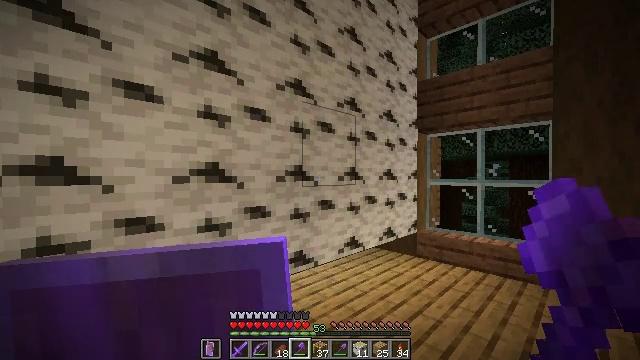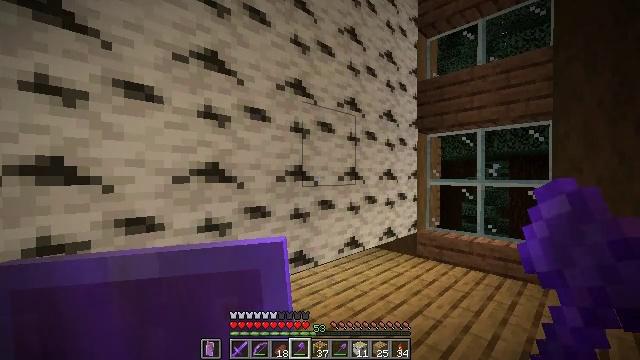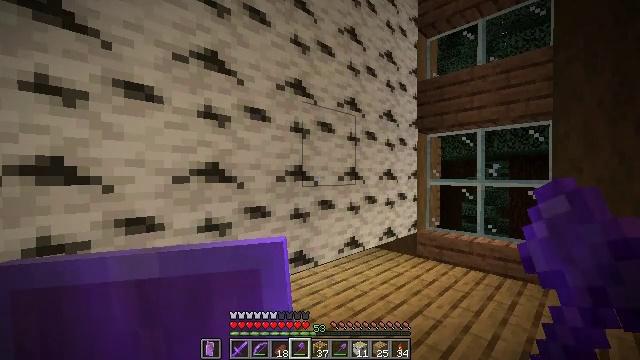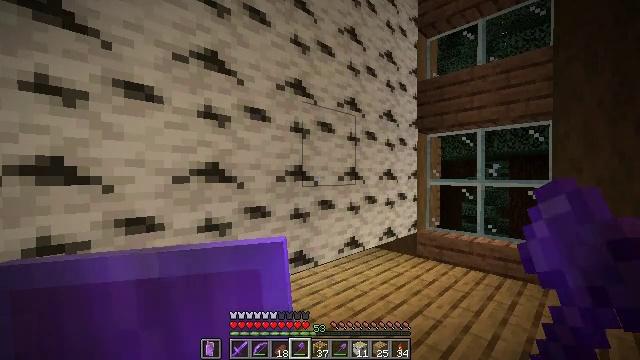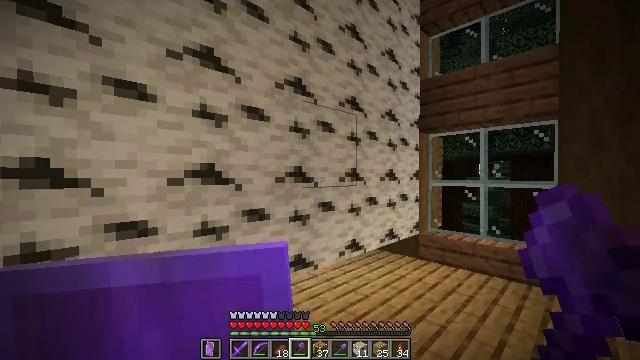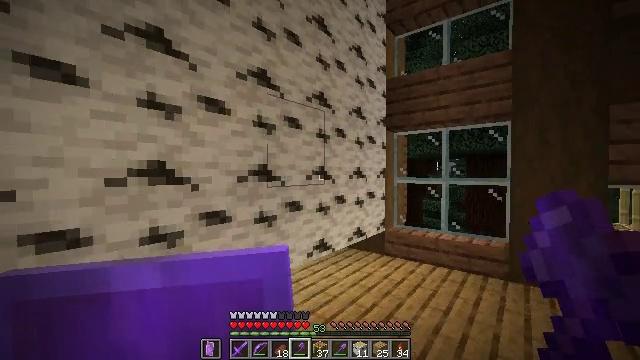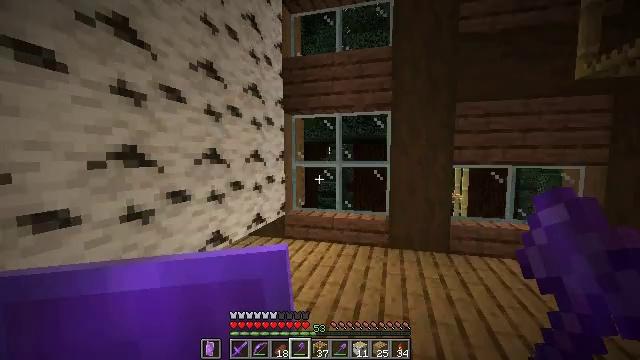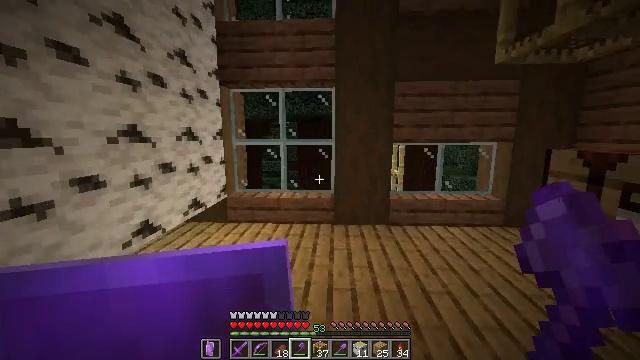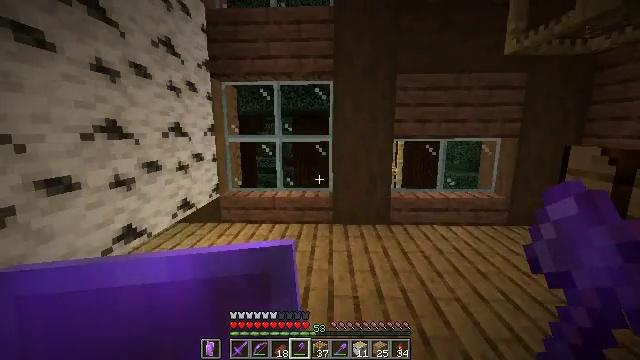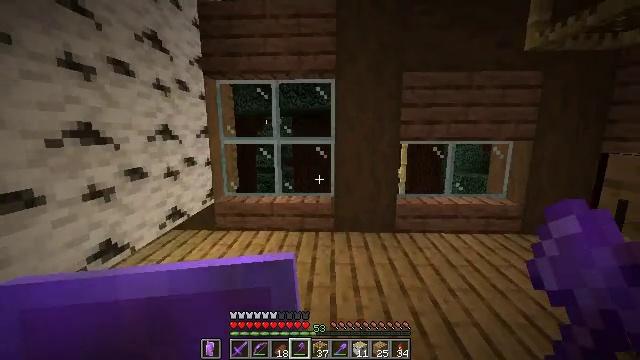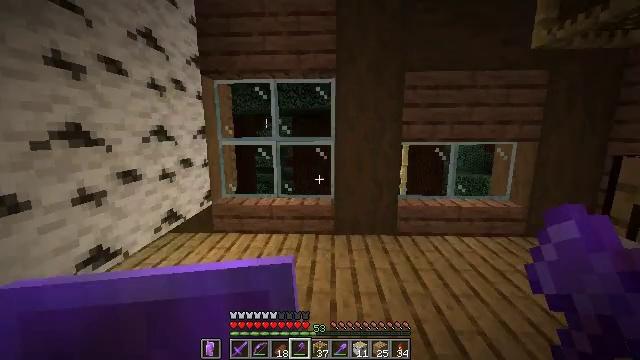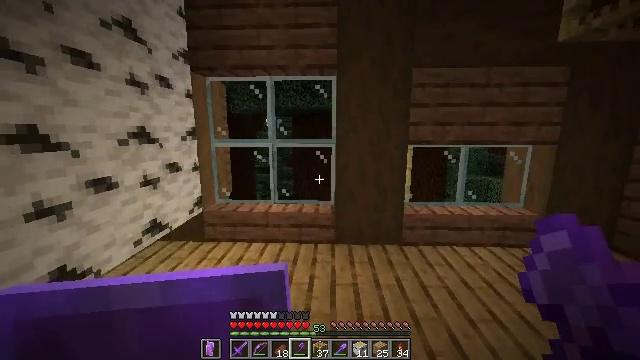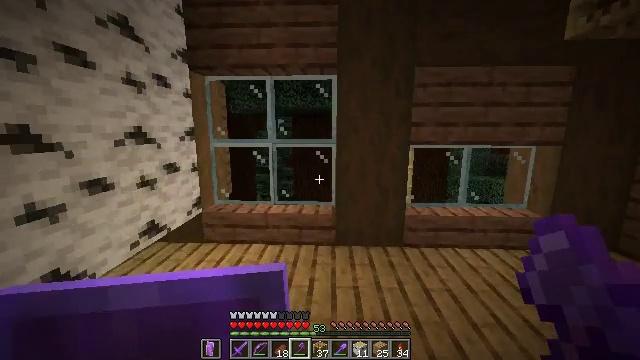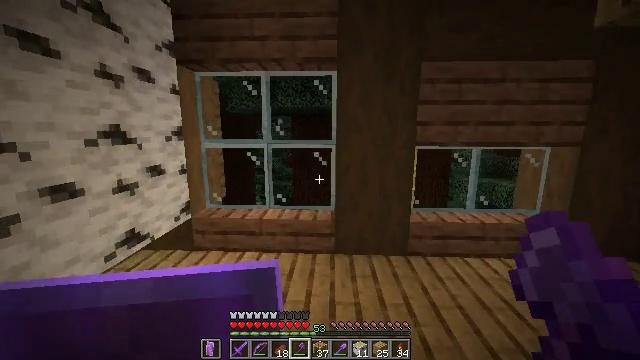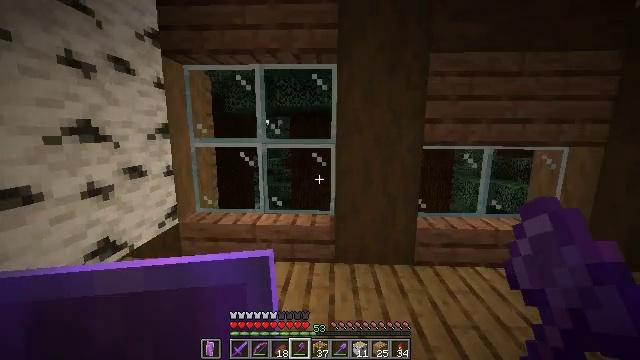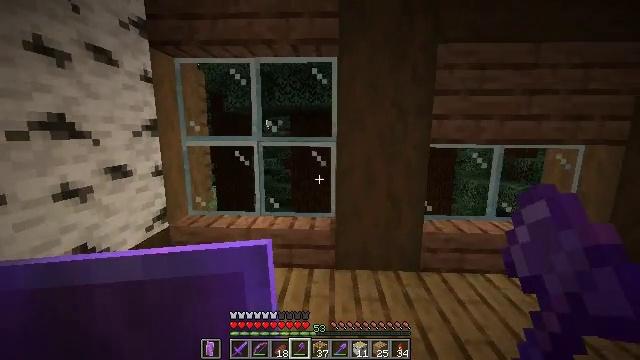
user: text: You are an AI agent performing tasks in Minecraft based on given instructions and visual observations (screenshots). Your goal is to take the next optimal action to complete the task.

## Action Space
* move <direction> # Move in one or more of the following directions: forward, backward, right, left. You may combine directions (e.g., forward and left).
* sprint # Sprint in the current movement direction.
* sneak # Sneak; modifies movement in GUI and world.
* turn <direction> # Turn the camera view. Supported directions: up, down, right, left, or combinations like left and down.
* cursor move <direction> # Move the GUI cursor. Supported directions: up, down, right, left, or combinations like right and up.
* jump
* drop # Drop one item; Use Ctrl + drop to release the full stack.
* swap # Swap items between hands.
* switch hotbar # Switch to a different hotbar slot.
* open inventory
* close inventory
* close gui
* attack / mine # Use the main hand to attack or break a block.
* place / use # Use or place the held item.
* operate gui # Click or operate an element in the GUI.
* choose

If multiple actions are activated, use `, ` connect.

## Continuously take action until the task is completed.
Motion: motion action
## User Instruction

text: Mine the birch log from the tree.
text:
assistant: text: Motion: no_op
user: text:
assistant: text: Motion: no_op
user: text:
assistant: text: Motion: no_op
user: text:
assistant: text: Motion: move forward
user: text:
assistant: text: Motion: move forward, turn right
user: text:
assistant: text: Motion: move forward, turn right and down
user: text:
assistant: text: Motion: move forward, turn right and down
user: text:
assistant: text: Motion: move forward, turn right
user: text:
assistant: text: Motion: move forward
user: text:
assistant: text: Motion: move forward
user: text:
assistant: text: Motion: move forward
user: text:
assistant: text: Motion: move forward
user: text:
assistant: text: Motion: move forward
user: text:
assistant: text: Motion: move forward
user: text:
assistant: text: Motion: move forward
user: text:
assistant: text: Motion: move forward
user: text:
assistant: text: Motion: move forward
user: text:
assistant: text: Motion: move forward, turn left
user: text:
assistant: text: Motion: move forward, turn left and down
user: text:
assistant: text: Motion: move forward, turn left and down
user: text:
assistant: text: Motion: move forward, turn down
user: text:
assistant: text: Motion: move forward, turn down
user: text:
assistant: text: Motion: move forward, turn down
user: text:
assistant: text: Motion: move forward, turn right and down
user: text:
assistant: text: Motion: move forward, turn right and down
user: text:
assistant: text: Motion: move forward, turn right and down
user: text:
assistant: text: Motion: move forward, turn right and down
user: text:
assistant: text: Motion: turn right and down
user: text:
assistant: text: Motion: turn down
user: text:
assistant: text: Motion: no_op